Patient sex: F
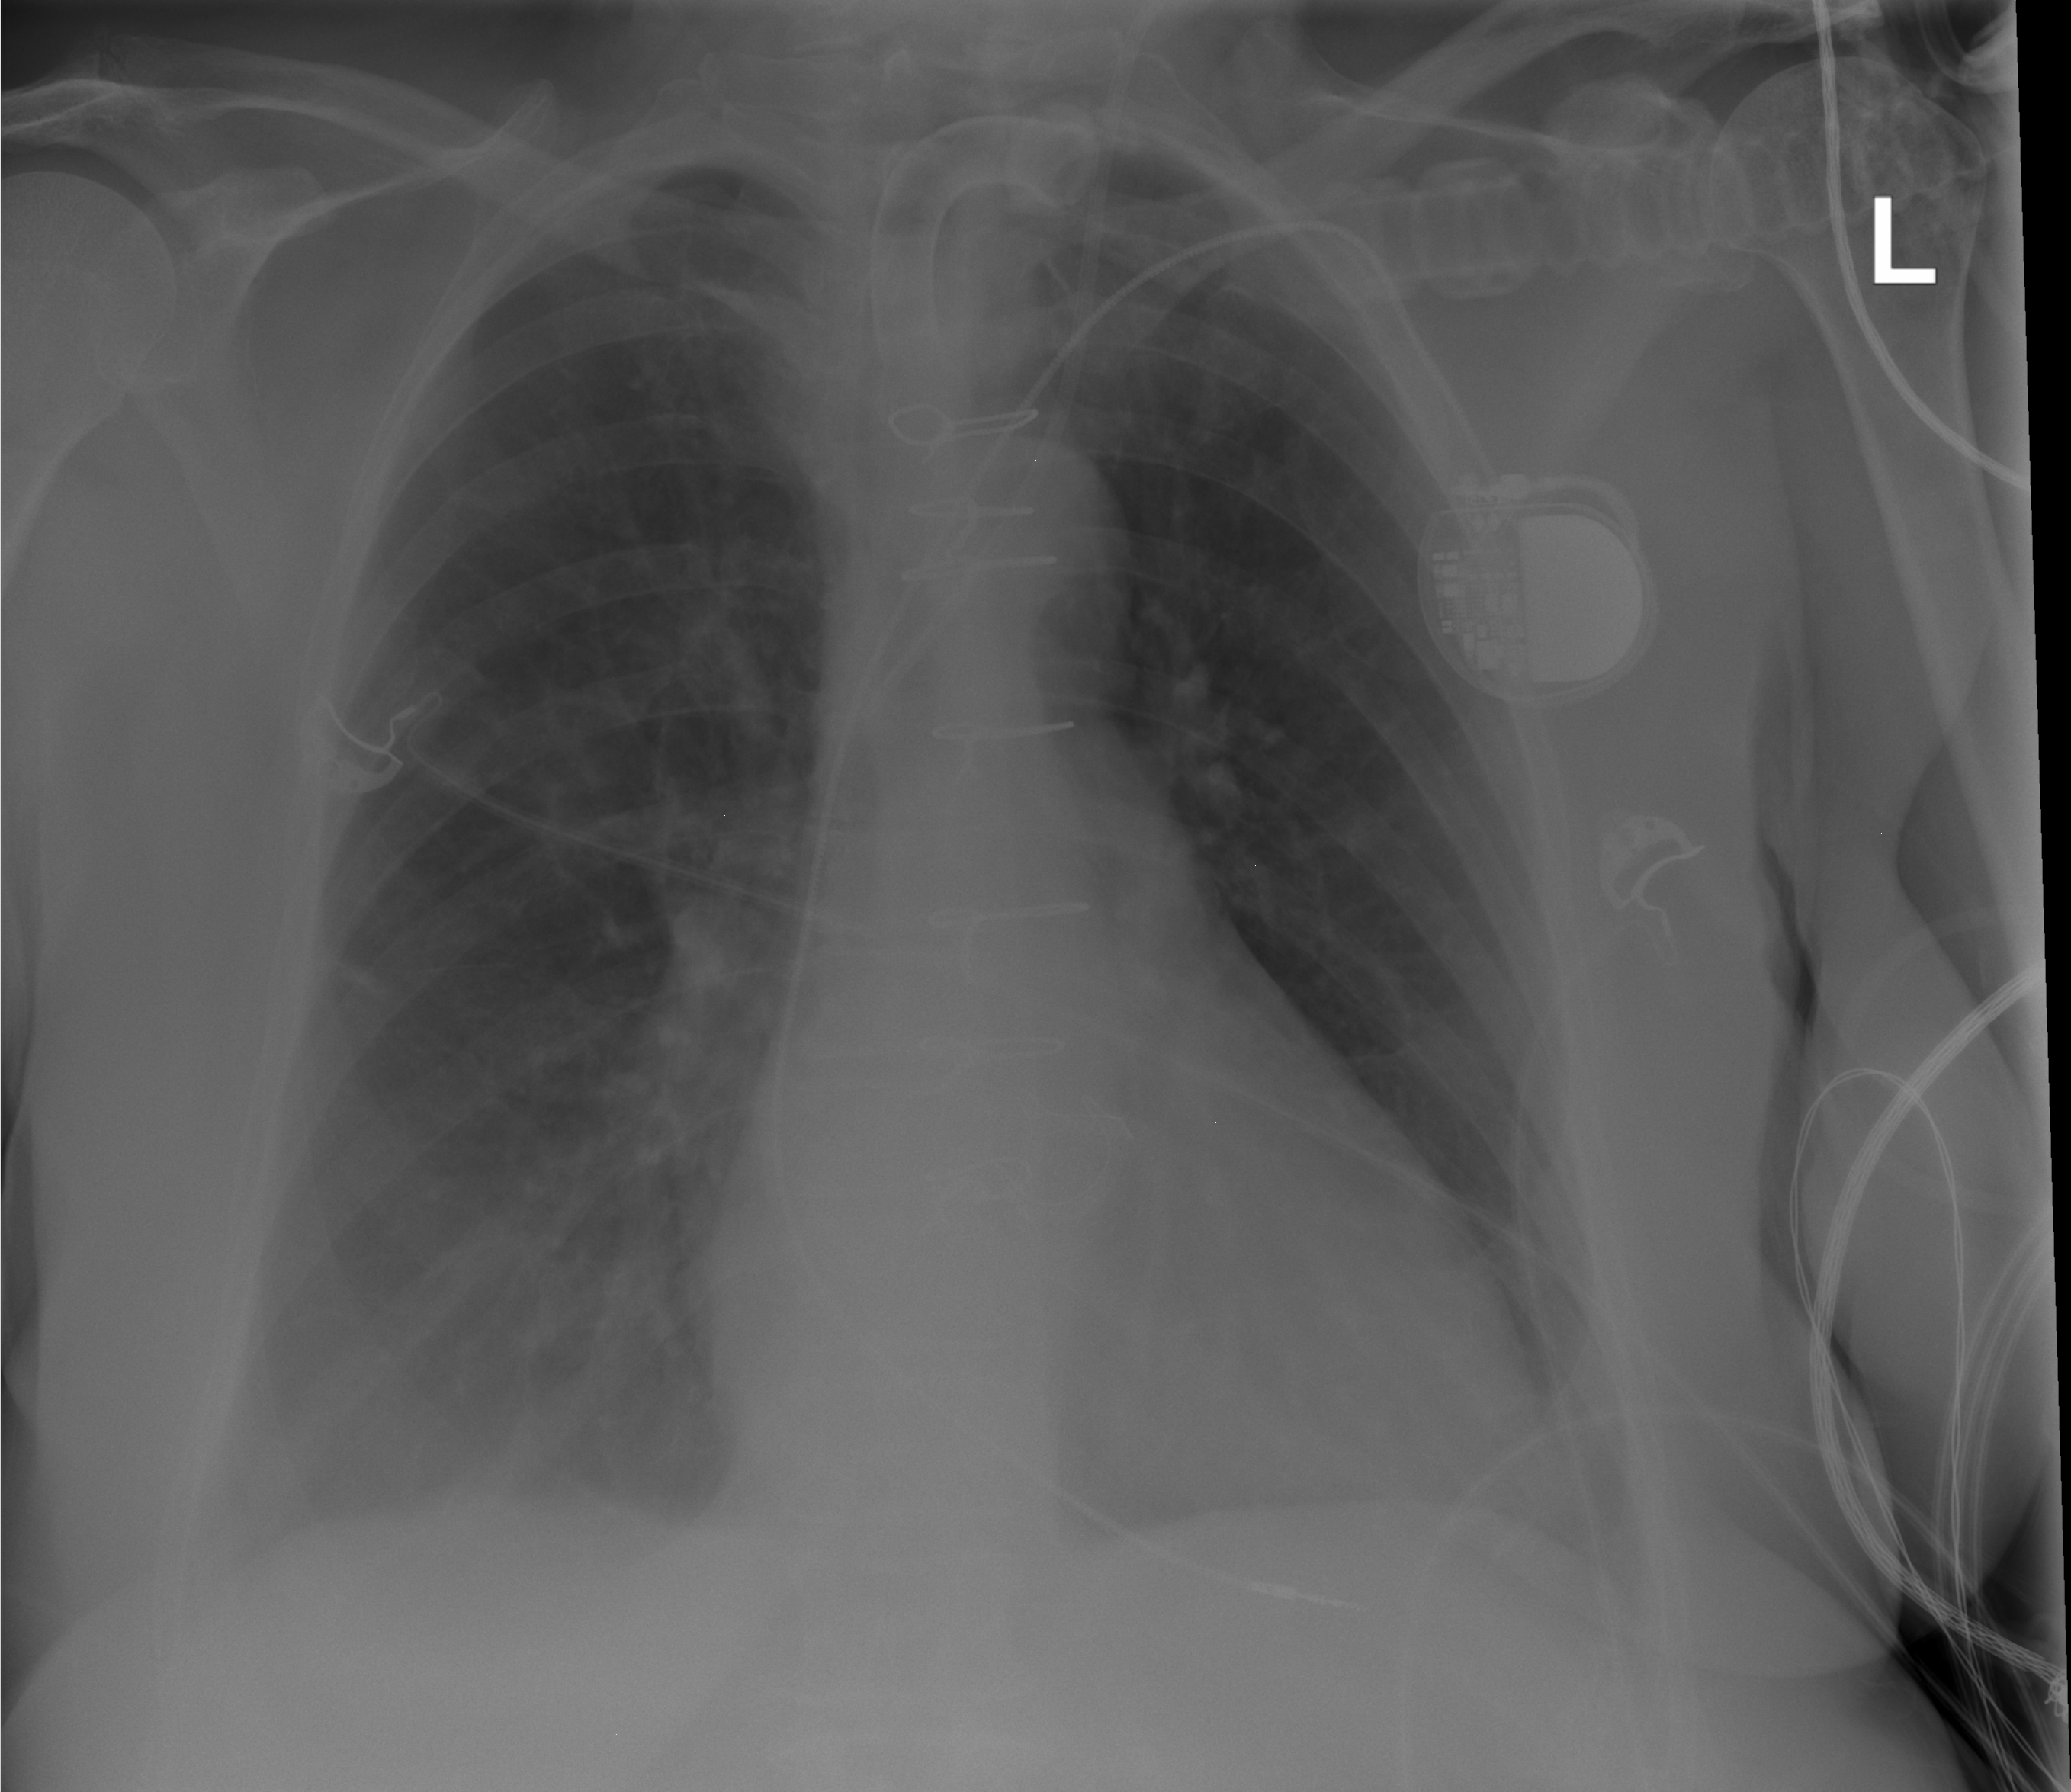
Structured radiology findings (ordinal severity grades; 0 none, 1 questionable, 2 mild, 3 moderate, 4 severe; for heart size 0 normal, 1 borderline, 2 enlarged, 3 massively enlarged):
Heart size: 2
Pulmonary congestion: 0
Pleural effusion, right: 2
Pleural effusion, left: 2
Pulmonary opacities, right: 1
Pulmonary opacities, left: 0
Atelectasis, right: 0
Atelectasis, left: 0